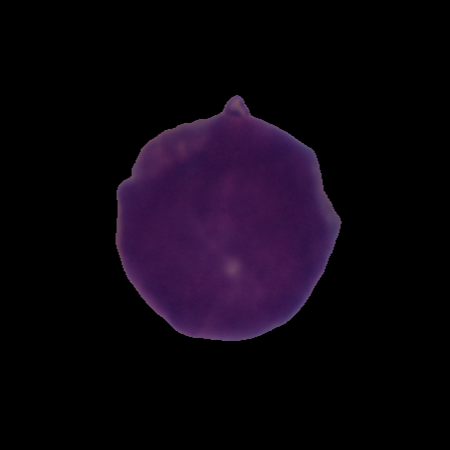
Label: cancer